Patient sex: M
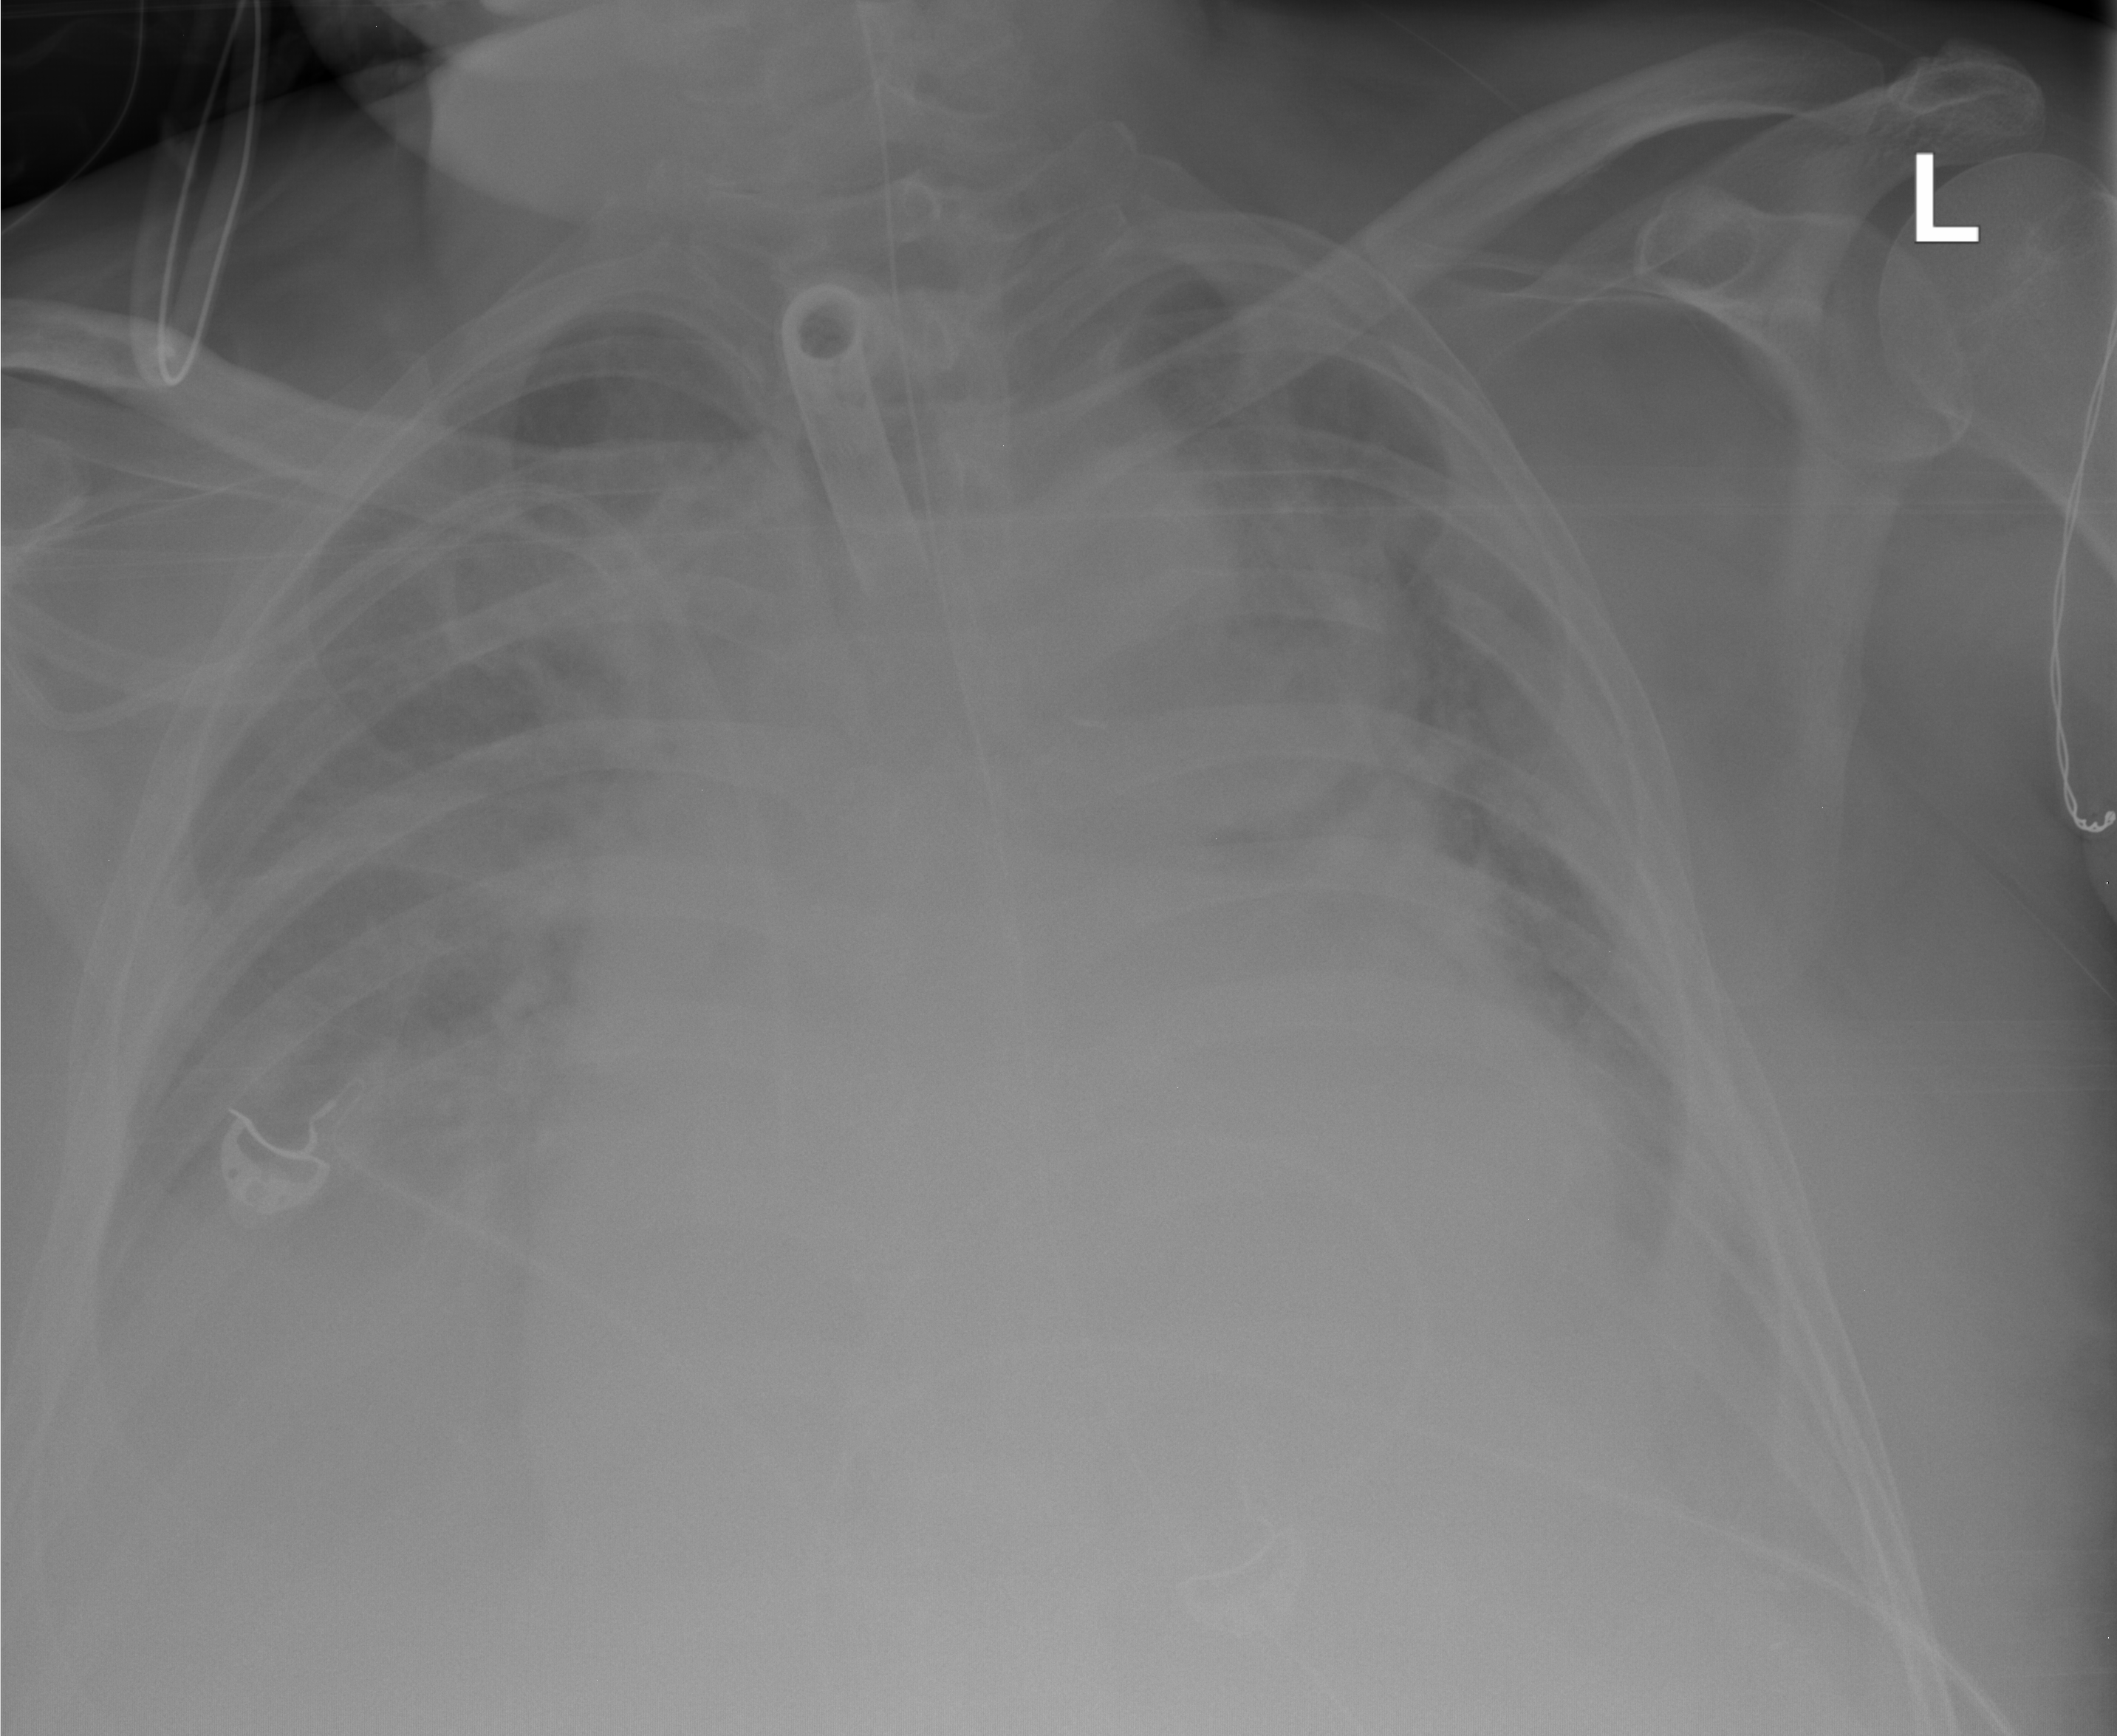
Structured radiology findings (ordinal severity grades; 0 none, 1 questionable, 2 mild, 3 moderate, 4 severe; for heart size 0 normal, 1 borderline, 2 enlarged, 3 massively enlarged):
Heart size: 3
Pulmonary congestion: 2
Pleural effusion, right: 2
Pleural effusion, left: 2
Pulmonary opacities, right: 2
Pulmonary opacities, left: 2
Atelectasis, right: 2
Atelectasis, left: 2